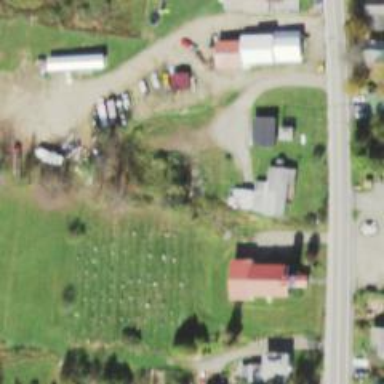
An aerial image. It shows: Cemetery.